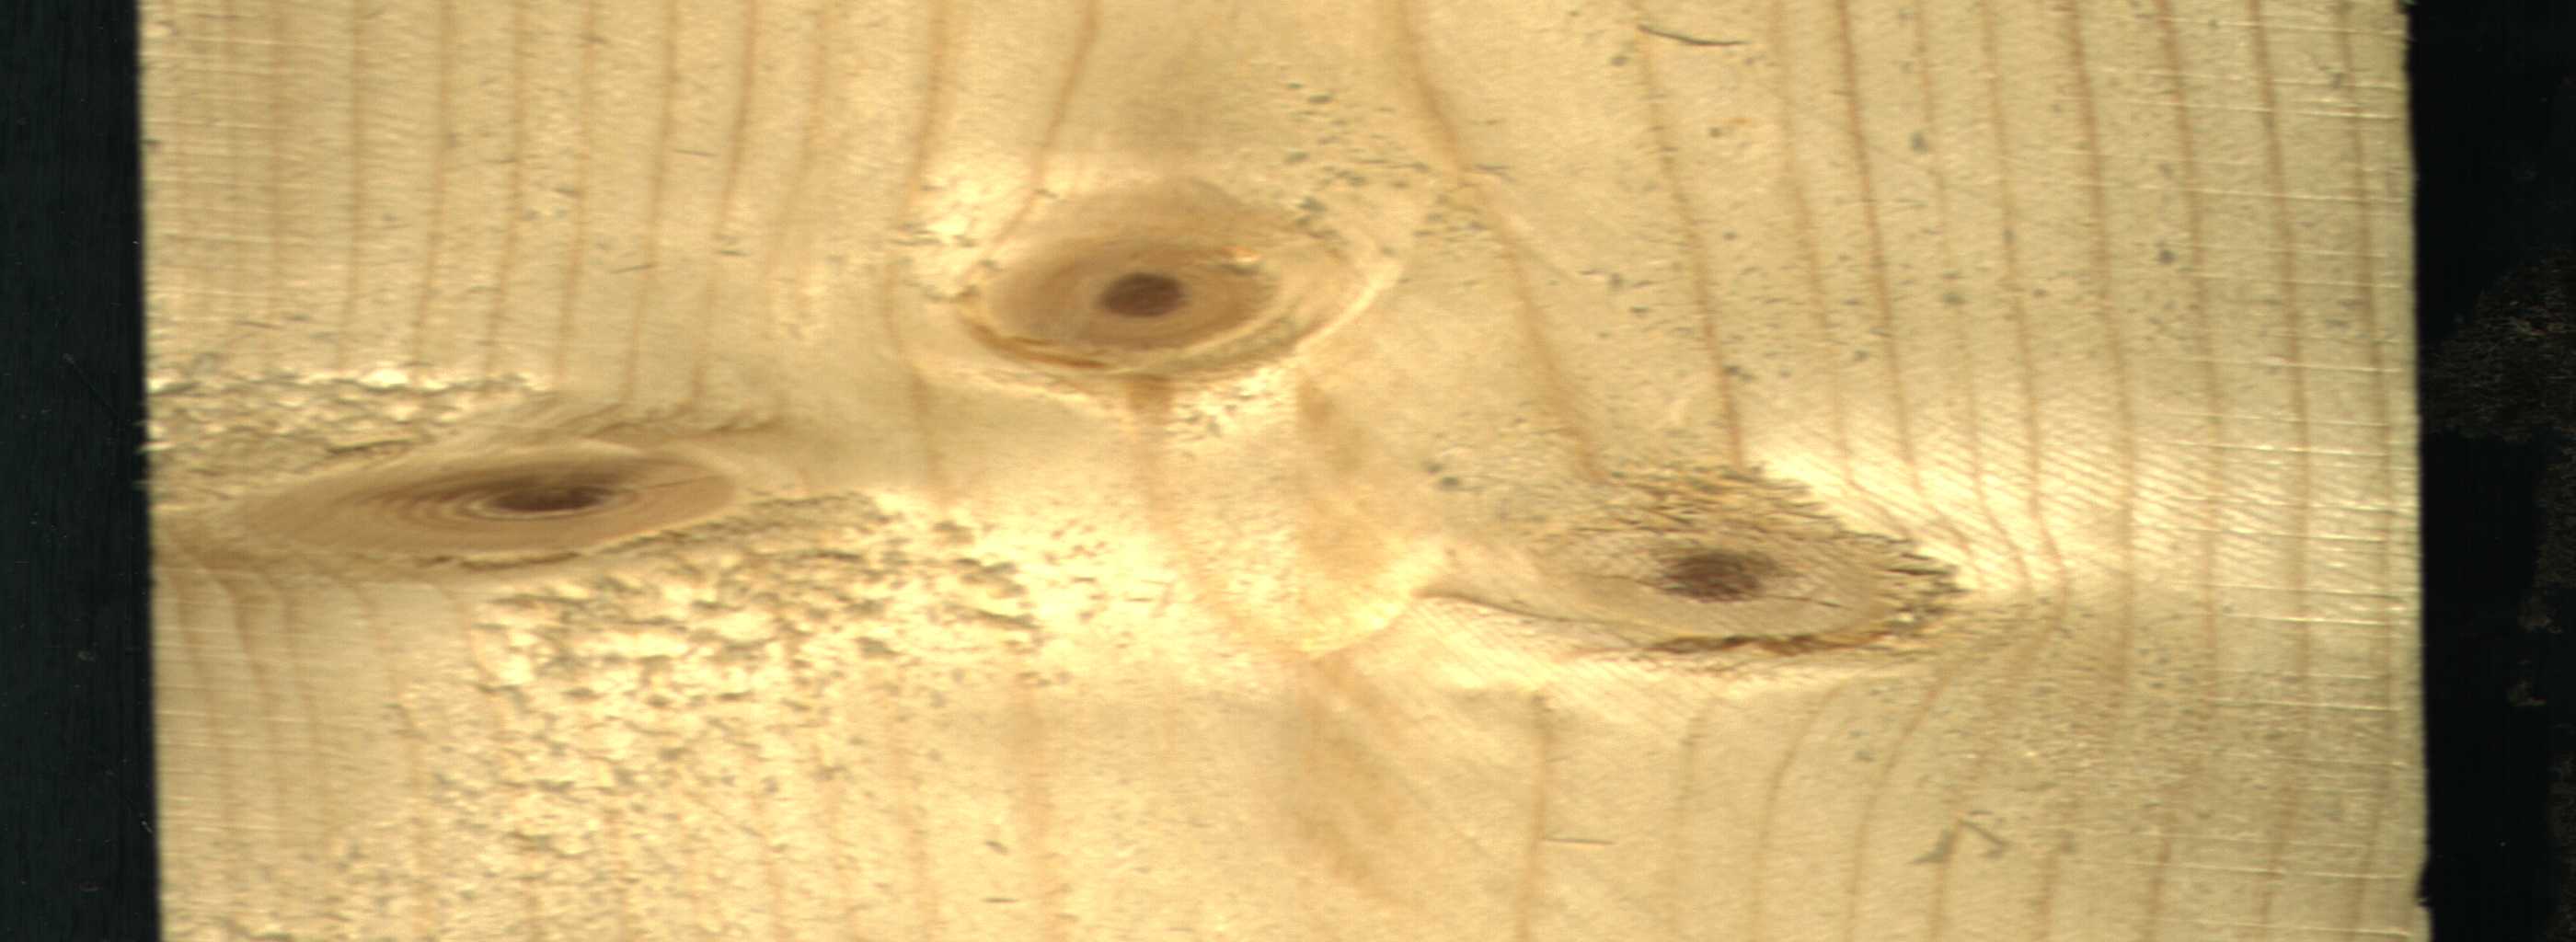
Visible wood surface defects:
Live_Knot
Live_Knot
Live_Knot